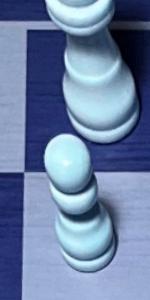
Label: Pawn_White